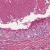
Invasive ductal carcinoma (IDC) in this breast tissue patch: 1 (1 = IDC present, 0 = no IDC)